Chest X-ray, PA view. Patient: 45 years old, sex F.
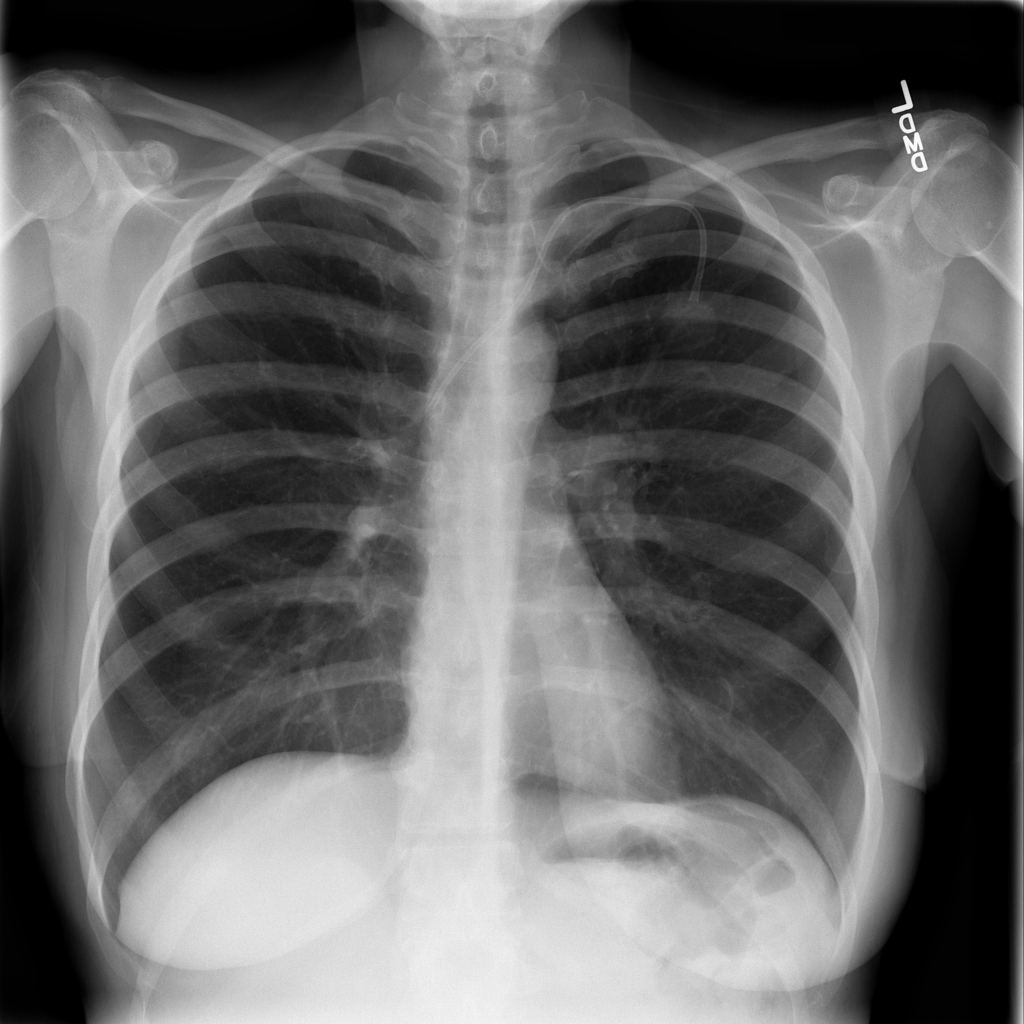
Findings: No Finding